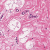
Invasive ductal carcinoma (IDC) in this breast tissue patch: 0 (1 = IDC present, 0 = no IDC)